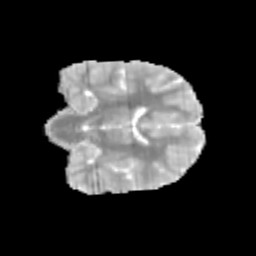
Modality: MD
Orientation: coronal
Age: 10
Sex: male
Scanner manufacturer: siemens
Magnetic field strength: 3 T
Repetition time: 3.8 s
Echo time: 0.07 s